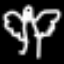
Label: angel